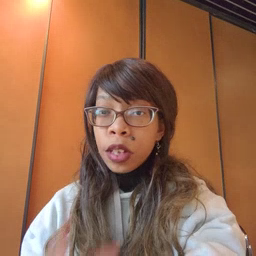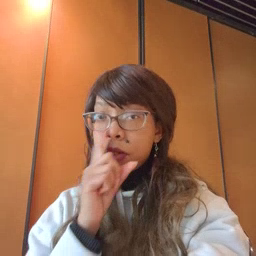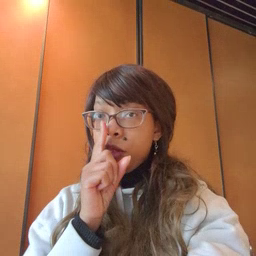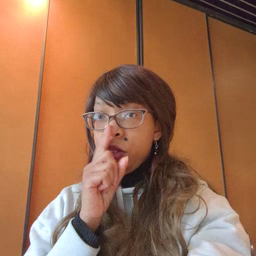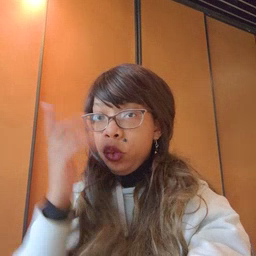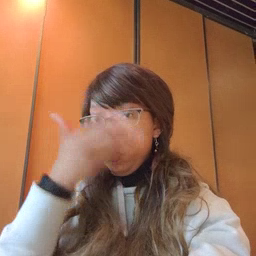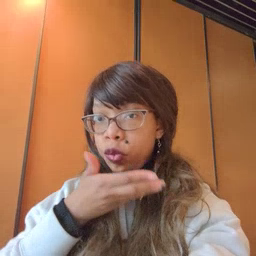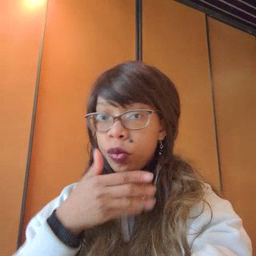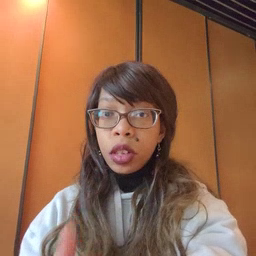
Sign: pretend